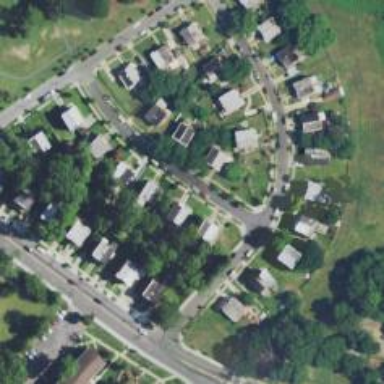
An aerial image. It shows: Neighborhood.